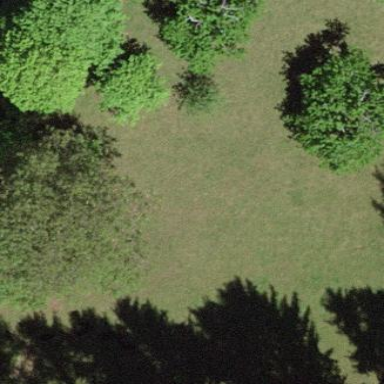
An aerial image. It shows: Beautiful meadow.